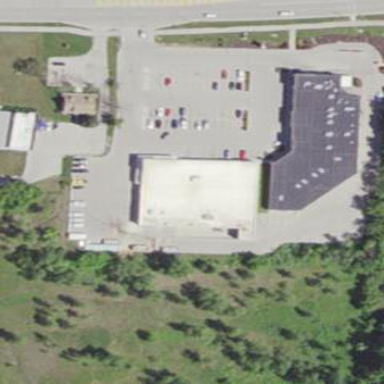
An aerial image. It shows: Retail area.